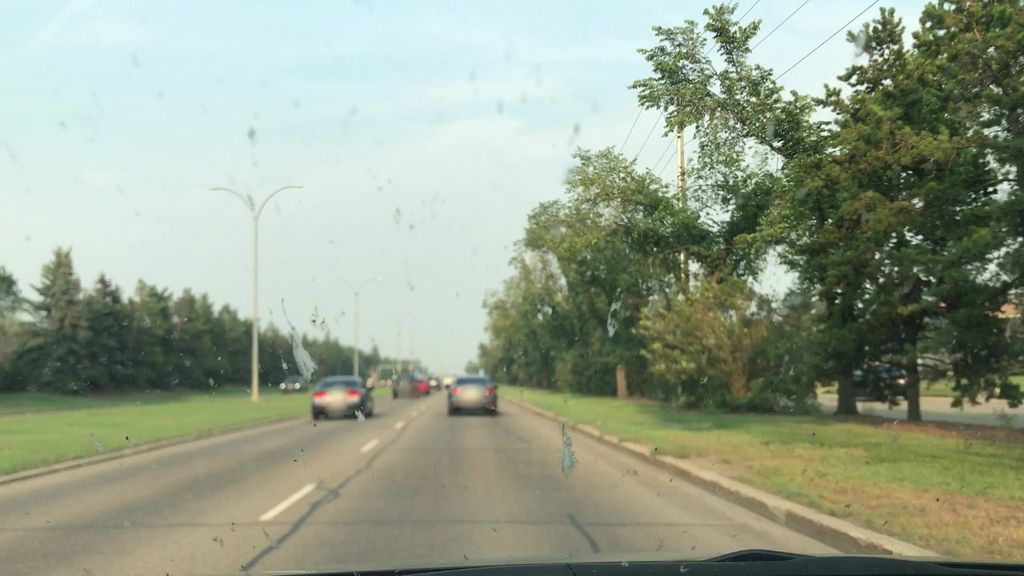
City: edmonton